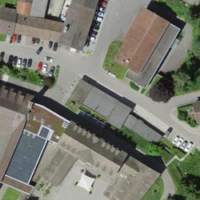
EUNIS habitat code: 55
Species observed at this site:
Fagus sylvatica